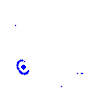
Particle: electron